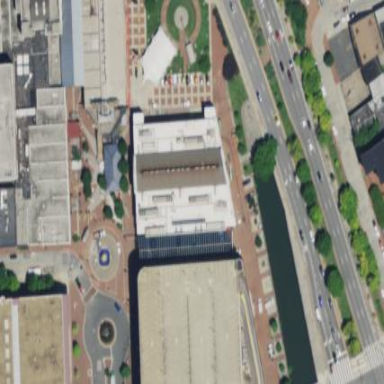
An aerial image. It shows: Museum housed in building.